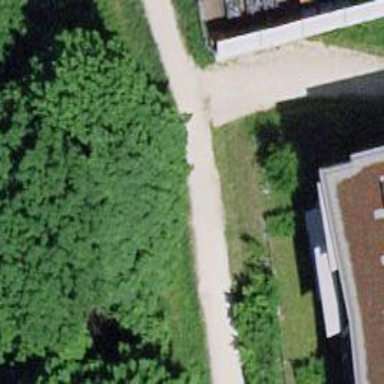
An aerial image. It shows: Footway with gravel surface.